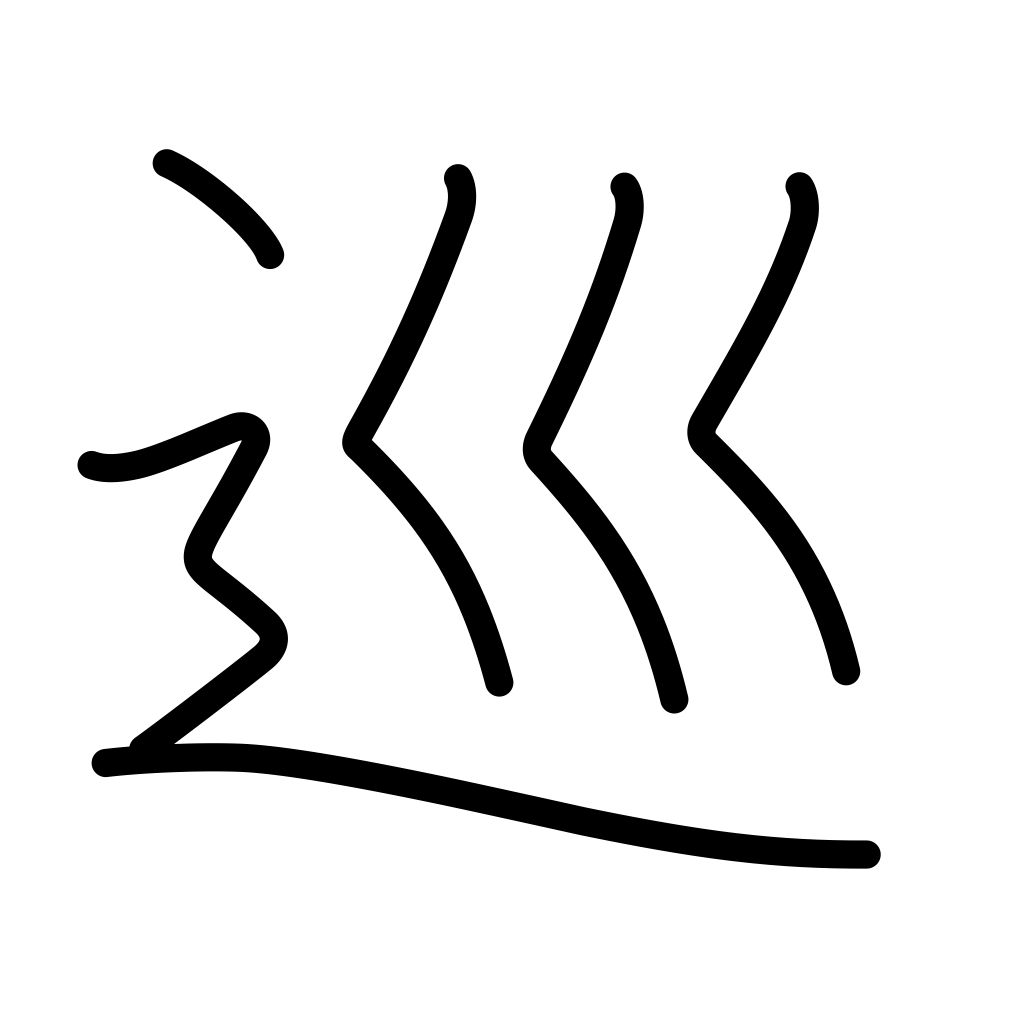
Meaning: patrol, go around, circumference